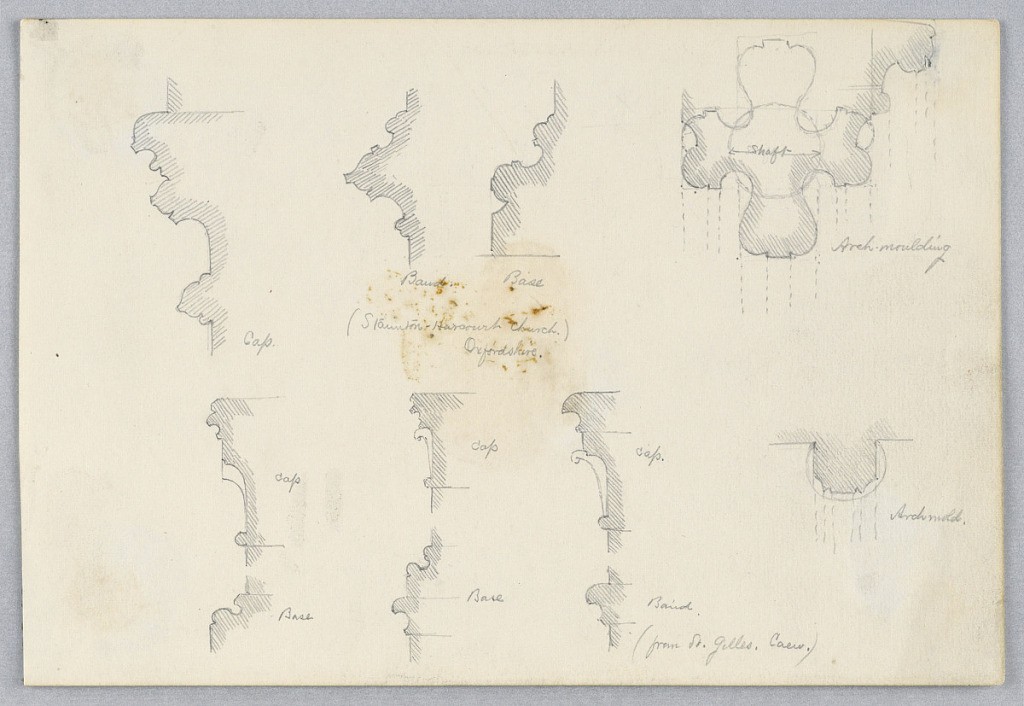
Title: Studies of Architectural Mouldings
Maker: Arnold William Brunner, American, 1857–1925
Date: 1879–80
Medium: Graphite on paper
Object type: Drawing
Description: Studies of mouldings.